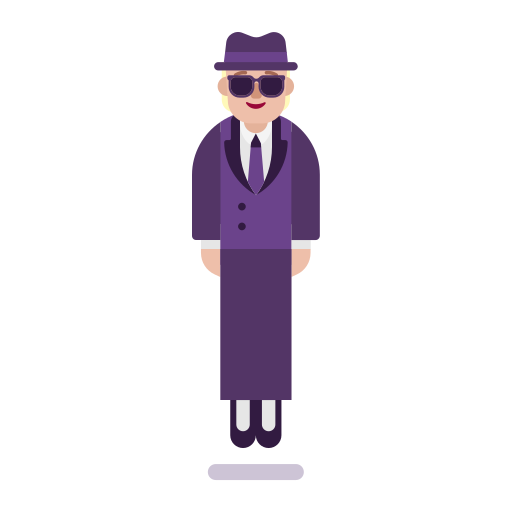
person in suit levitating flat  light